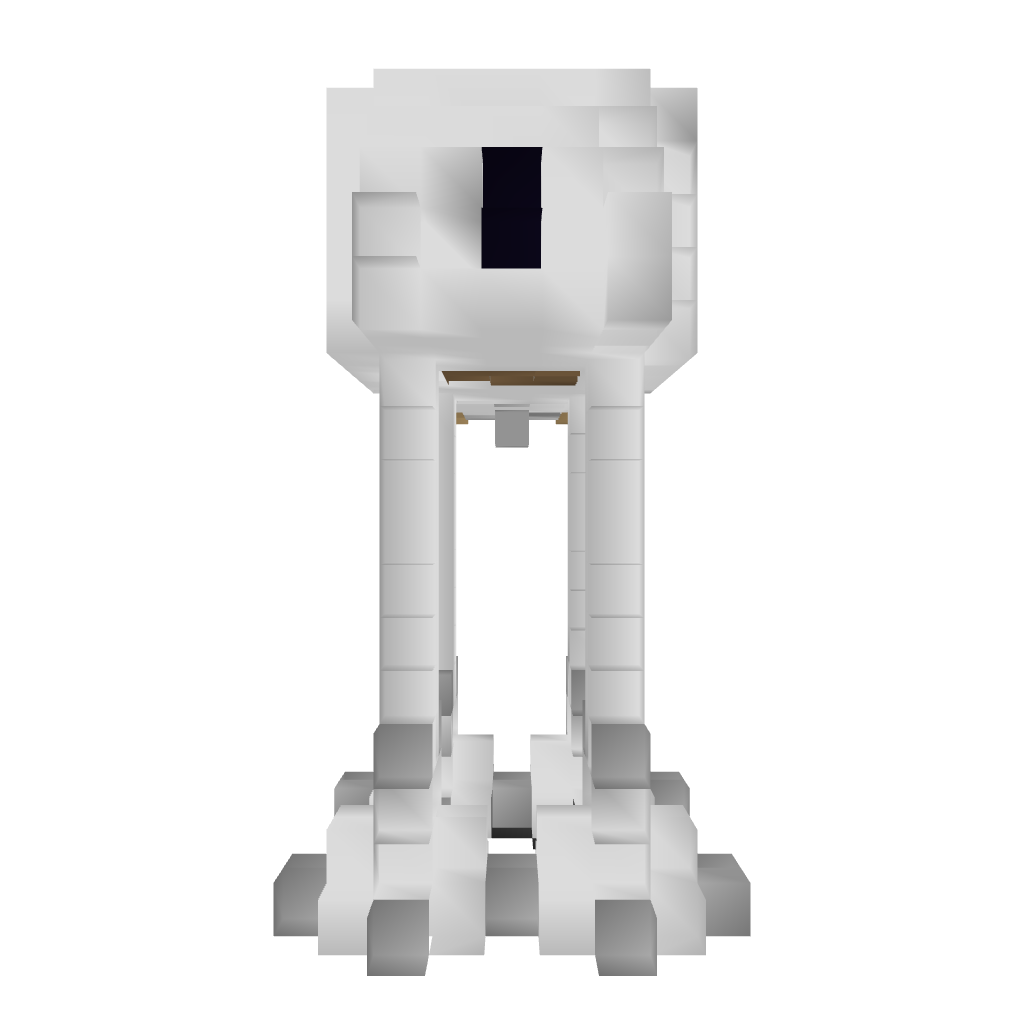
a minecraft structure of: AT-AT (Small)